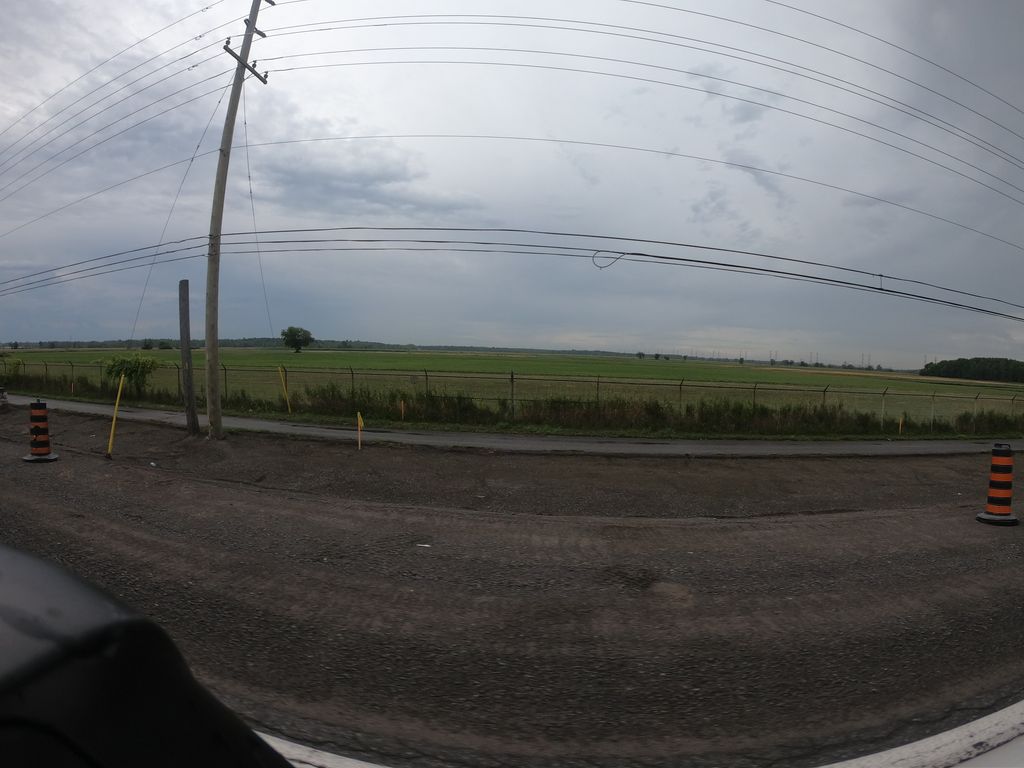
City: ottawa-gatineau